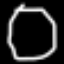
Label: octagon